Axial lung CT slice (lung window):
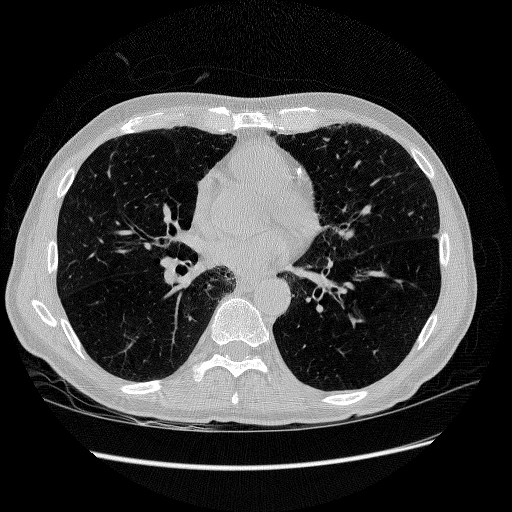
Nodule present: no